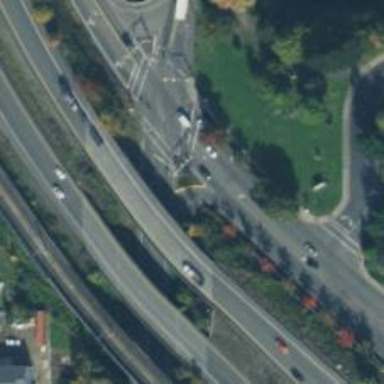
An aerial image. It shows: Secondary link road.